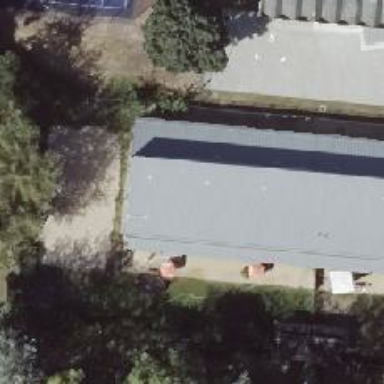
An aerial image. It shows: Community center.